Question: I've attached the where condition of my query, where the highlighted part needs to be treated as one. The problem is that when I run the query and the first condition in the parenthesis is satisfied '(ERRORDESC <> 'Zero Accrual' )' or the other '(year(ENDDATE) >= year(RUNDATE))', it actually treats them as a separate query.
Is there any other way so that I could make the query return results when both conditions have been satisfied and not just the first or the other one?

PS. this is a stored procedure. the query is inside a string because im concatinating the conditions then executing it at the end.
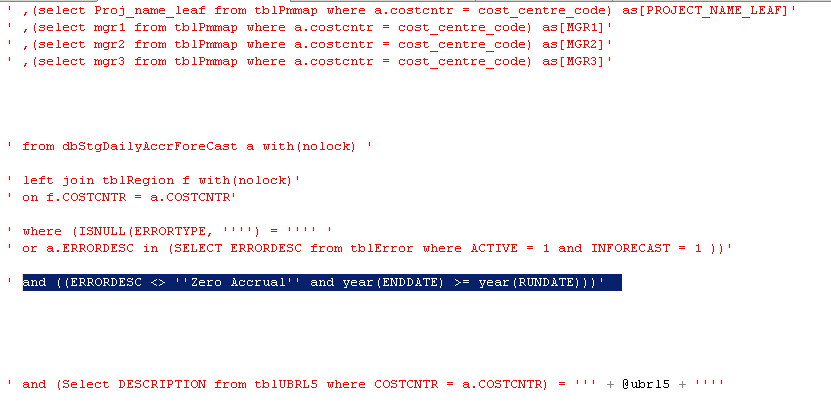
Answer: You are looking for 'or' operator. Try below solution
'''
and ((ERRORDESC <> 'Zero Accrual' ) or (year(ENDDATE) >= year(RUNDATE)))
'''